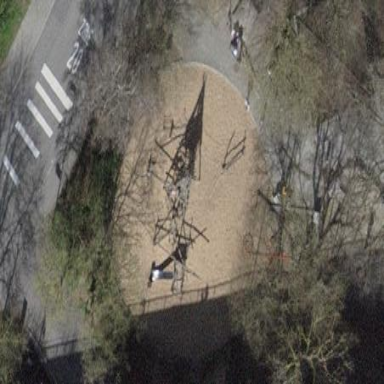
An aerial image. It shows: Playground area for leisure activities on the land.